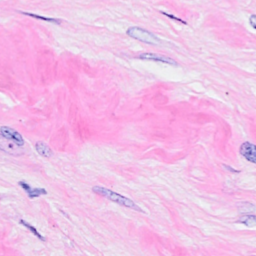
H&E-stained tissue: Breast